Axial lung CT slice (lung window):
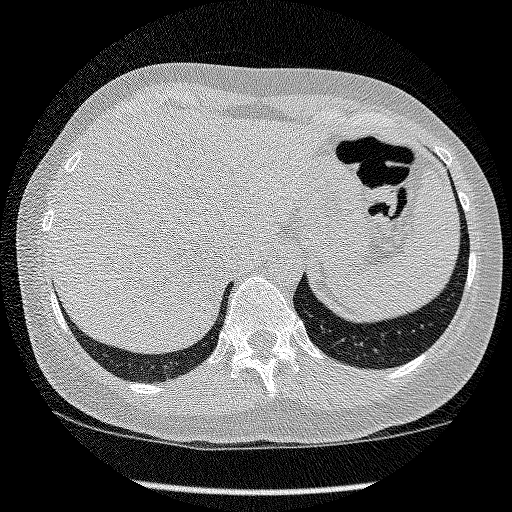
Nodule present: no